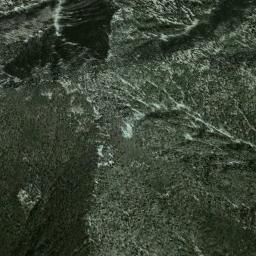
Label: mountain